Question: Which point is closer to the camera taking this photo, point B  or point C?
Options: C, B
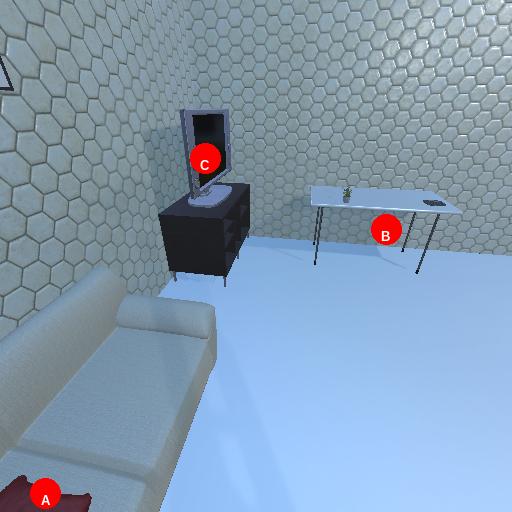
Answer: C